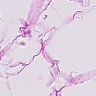
Metastatic tissue present: no